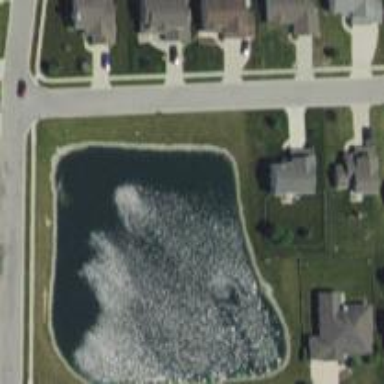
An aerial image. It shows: Pond surrounded by natural water.